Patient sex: M
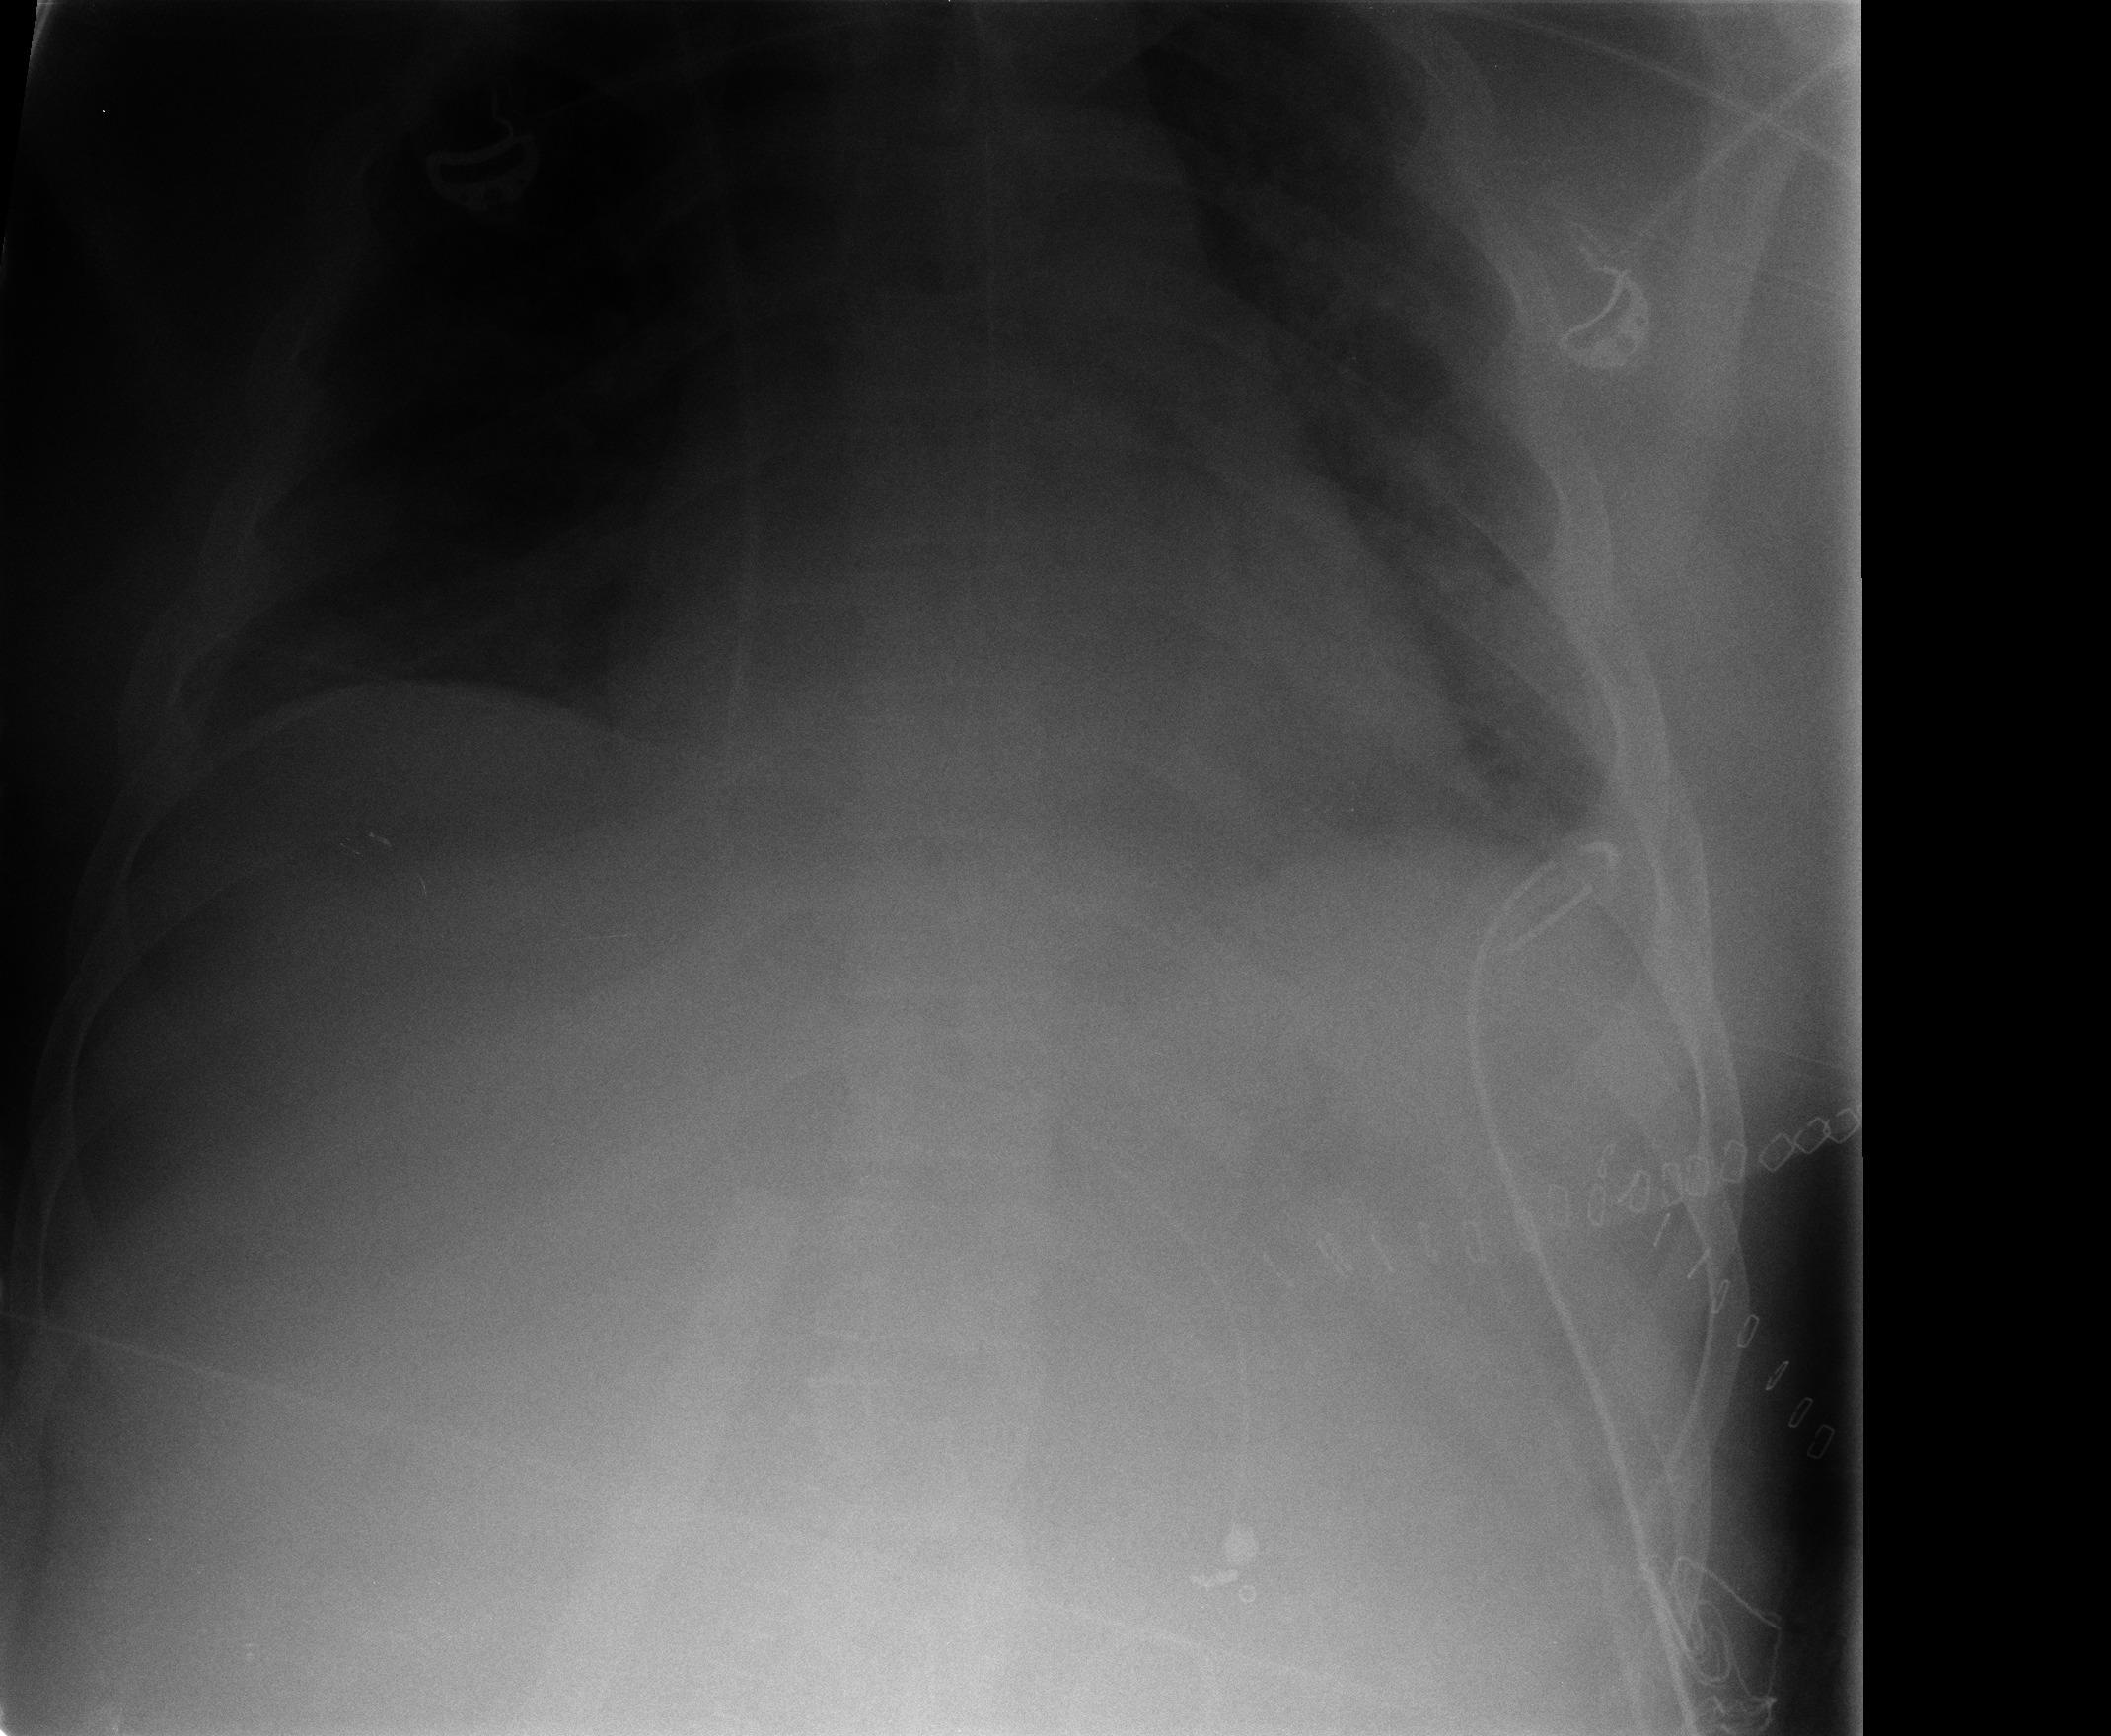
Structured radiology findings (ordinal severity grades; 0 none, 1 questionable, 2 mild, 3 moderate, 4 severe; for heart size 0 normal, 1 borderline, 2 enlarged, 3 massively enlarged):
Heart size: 2
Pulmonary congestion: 2
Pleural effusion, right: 0
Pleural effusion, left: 0
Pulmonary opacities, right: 0
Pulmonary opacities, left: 2
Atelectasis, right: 0
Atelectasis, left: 0